Question: I'm using the FindBug program from Maryland University and it gives me this error.
I've tested my code on numerous platforms and it works, so why is this code bad-practice, and what can I do to improve it?

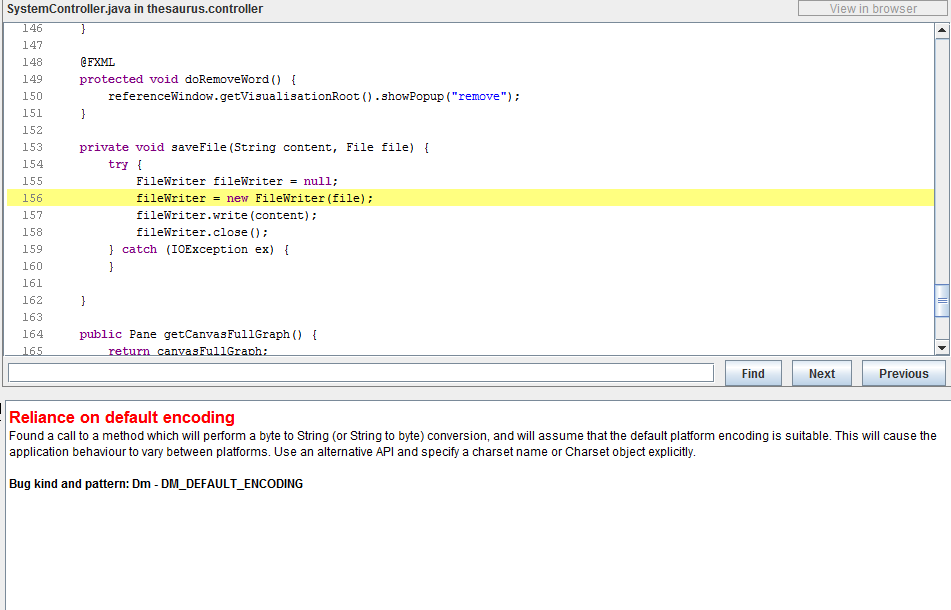
Answer: It's telling you the encoding (how the string is turned into bytes) isn't specified.
If you write a text file in Turkey, and load it up in Uzbekistan then you might get different results. Instead (for example) you could specify the encoding directly by converting the string to bytes yourself using a specified encoding (see <URL>.